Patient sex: M
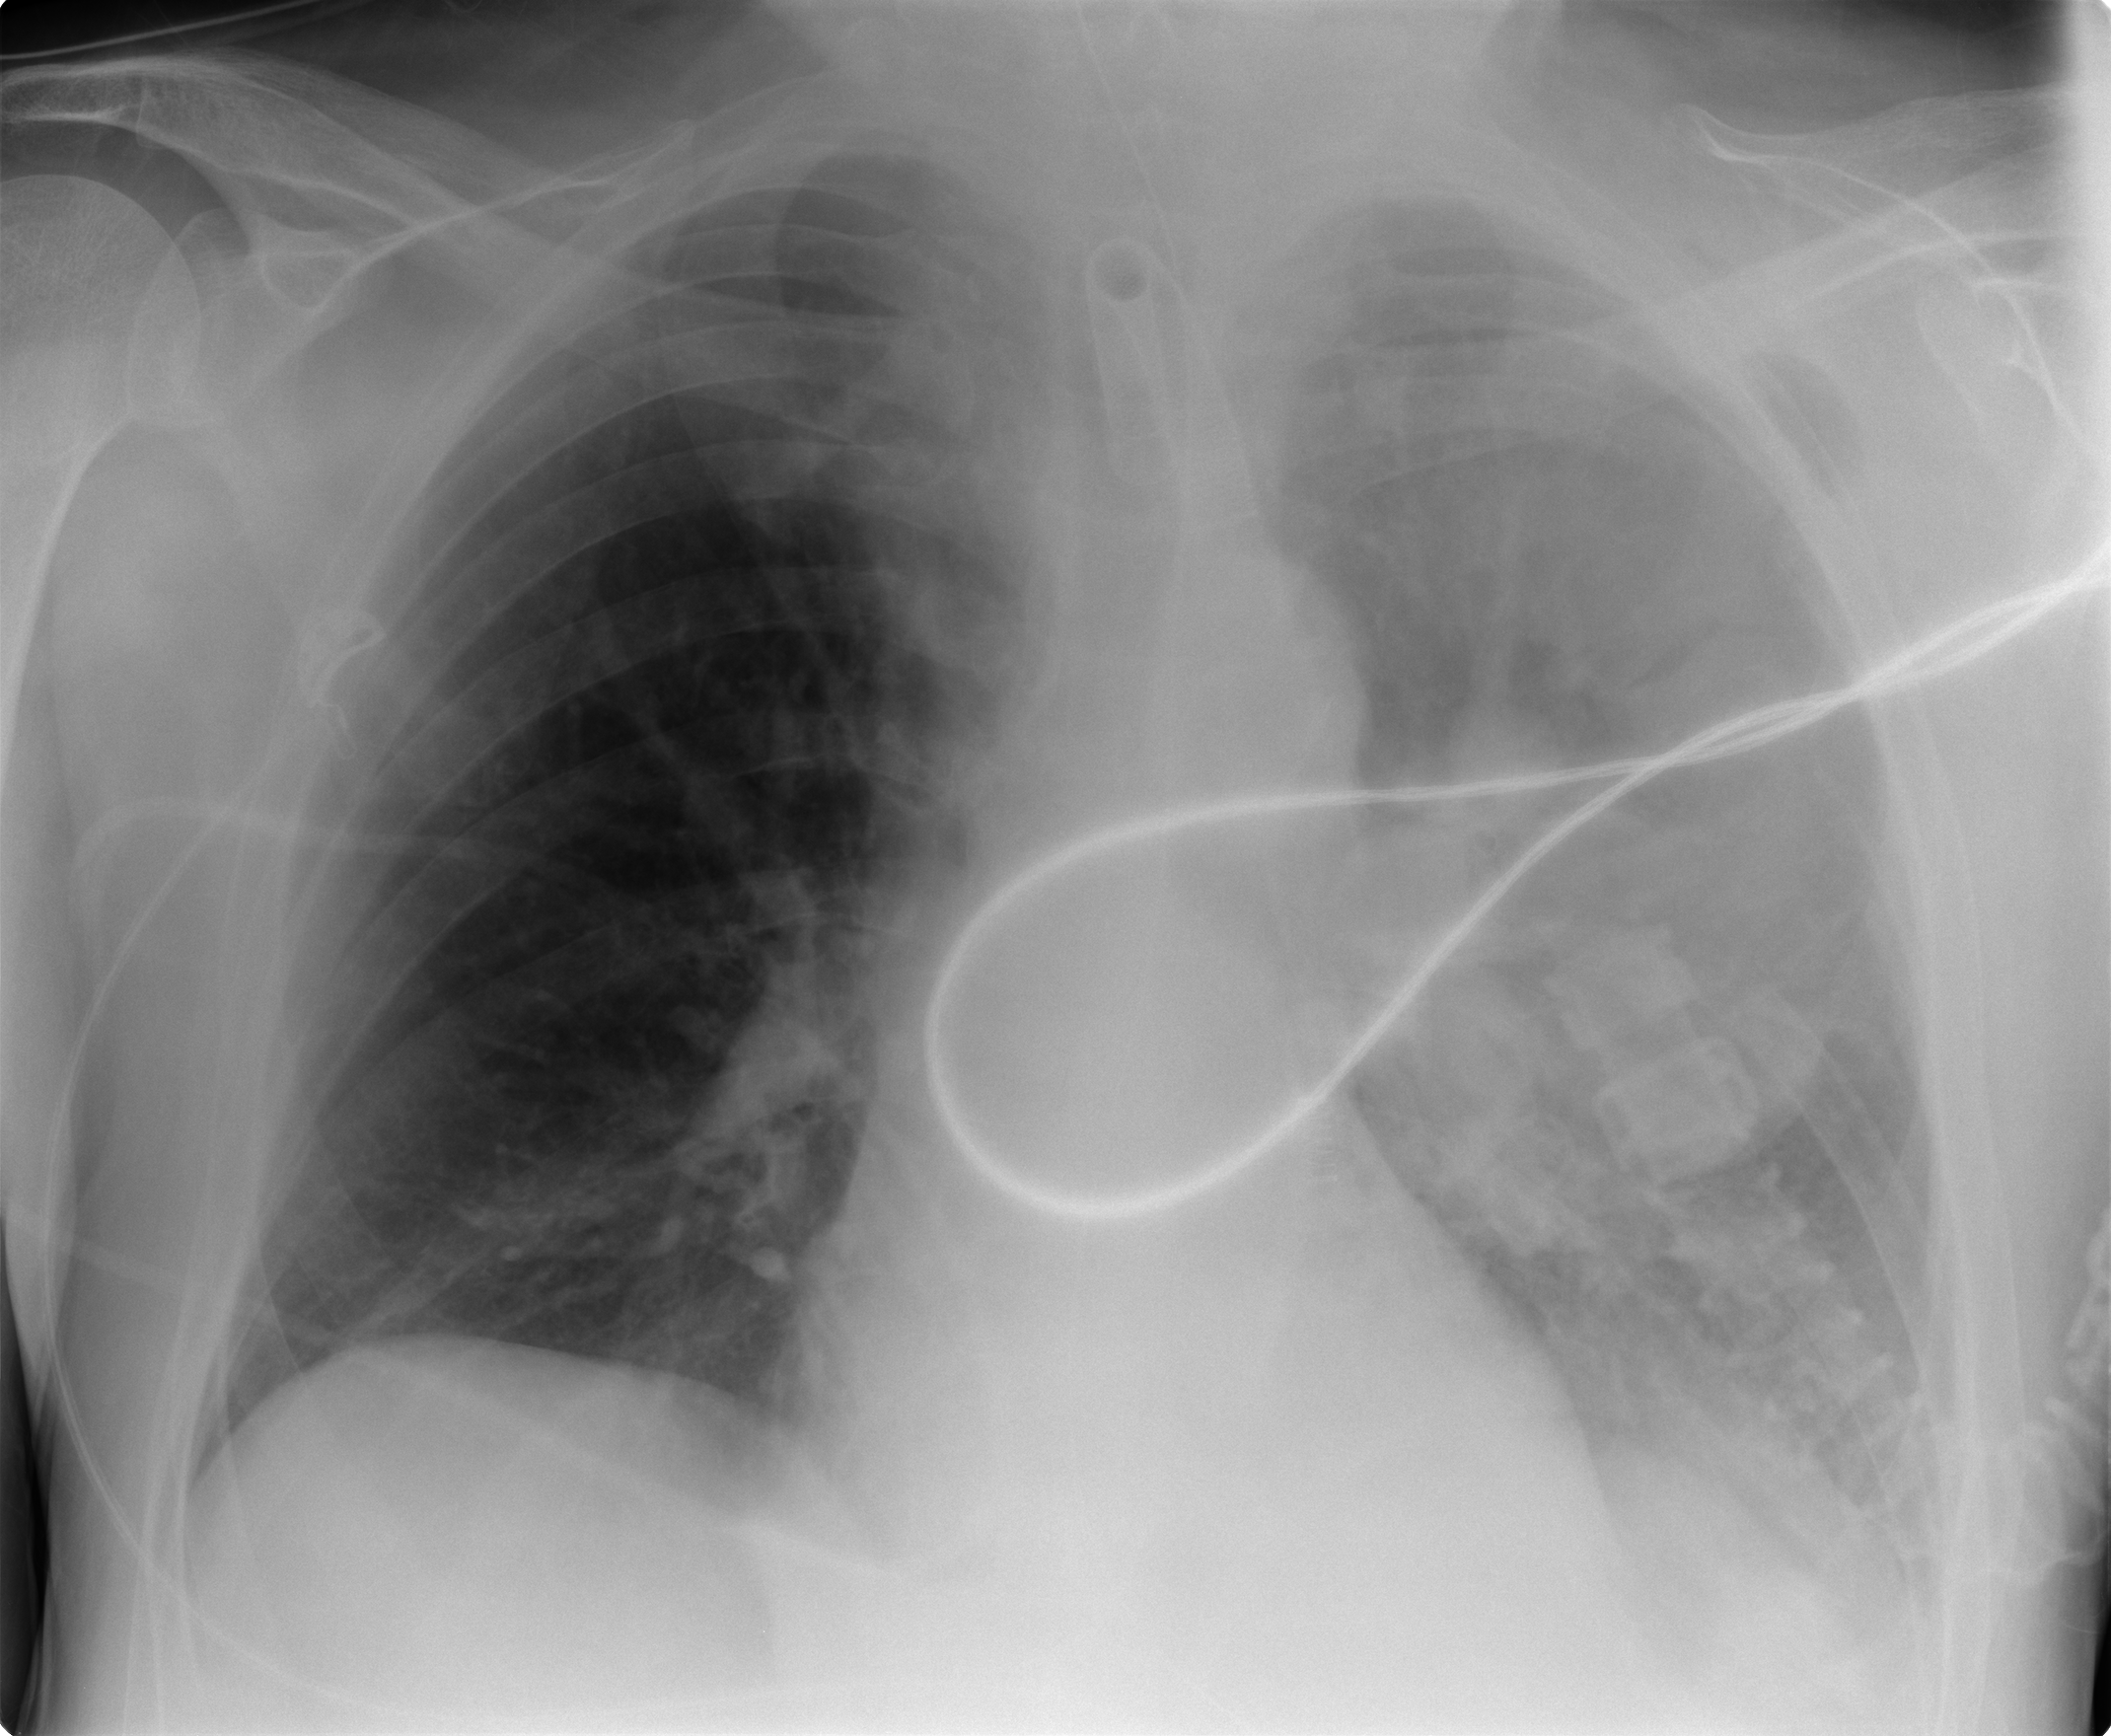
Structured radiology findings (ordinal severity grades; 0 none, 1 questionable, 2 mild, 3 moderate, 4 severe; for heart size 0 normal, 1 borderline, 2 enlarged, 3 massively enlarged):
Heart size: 0
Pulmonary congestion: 0
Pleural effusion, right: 0
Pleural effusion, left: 2
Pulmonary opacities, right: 0
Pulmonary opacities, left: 2
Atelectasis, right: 2
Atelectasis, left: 2